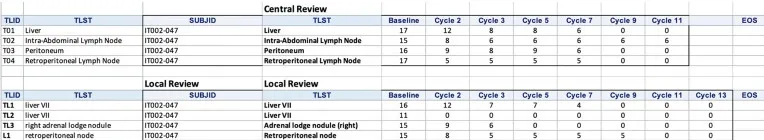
This figure demonstrated the exact lesions selected as target lesion for central and local radiological review.
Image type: chart (chart)